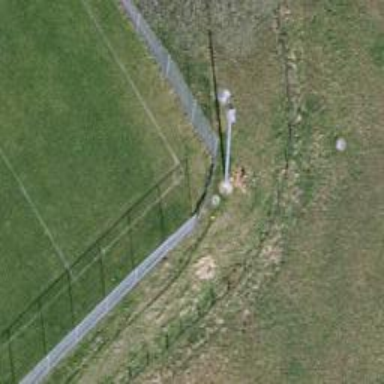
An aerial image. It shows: Fence.